Question:
In the attached image Xcode is showing usage hints (two lines at the bottom) for its classes. Similarly, is that possible to have my own hints for my custom class methods and properties?
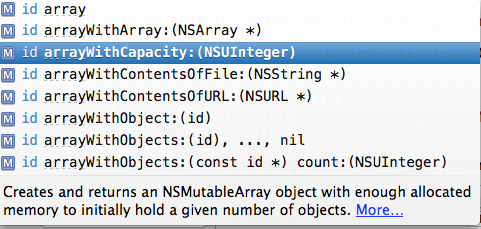
Answer: You do this by adding a specifically formatted comments above the declaration in your header. e.x:
'''
/**
* This is my awesome new property!!!
*/
@property (strong, nonatomic) NSObject *someProperty;
/**
* An even cooler description!
*
* @param string some string
* @param arr some array
*/
- (void)myAwesomeMethodWithAweomseParamOfType:(NSString *)string andOtherParam:(NSArray *)arr;
'''
Then when I head over to my implementation file and start typing...

However, if you don't want to bother remembering all the specifics of how to format these comments, download <URL> from github. It's a Xcode plugin that will automatically add these comments. All you have to do is navigate to the line above the declaration, and hit '///'.